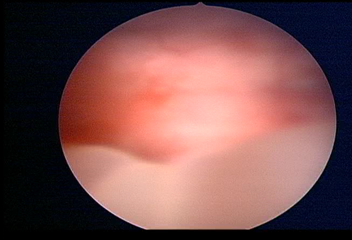
Modality: WLC
Class: Normal mucosa
Bladder cancer association: No